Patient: sex F, age 65
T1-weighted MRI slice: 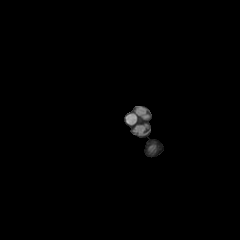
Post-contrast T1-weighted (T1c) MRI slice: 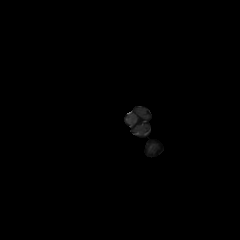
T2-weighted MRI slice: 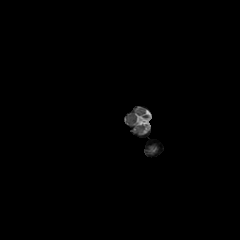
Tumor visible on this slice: no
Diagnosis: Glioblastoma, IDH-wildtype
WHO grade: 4